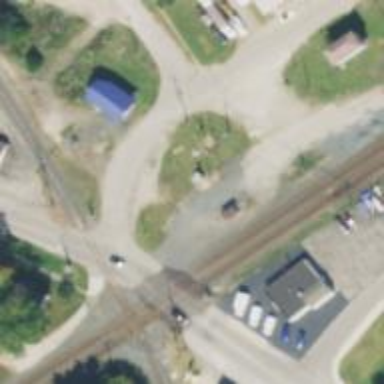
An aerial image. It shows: Junction on the railway.